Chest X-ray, AP view. Patient: 23 years old, sex M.
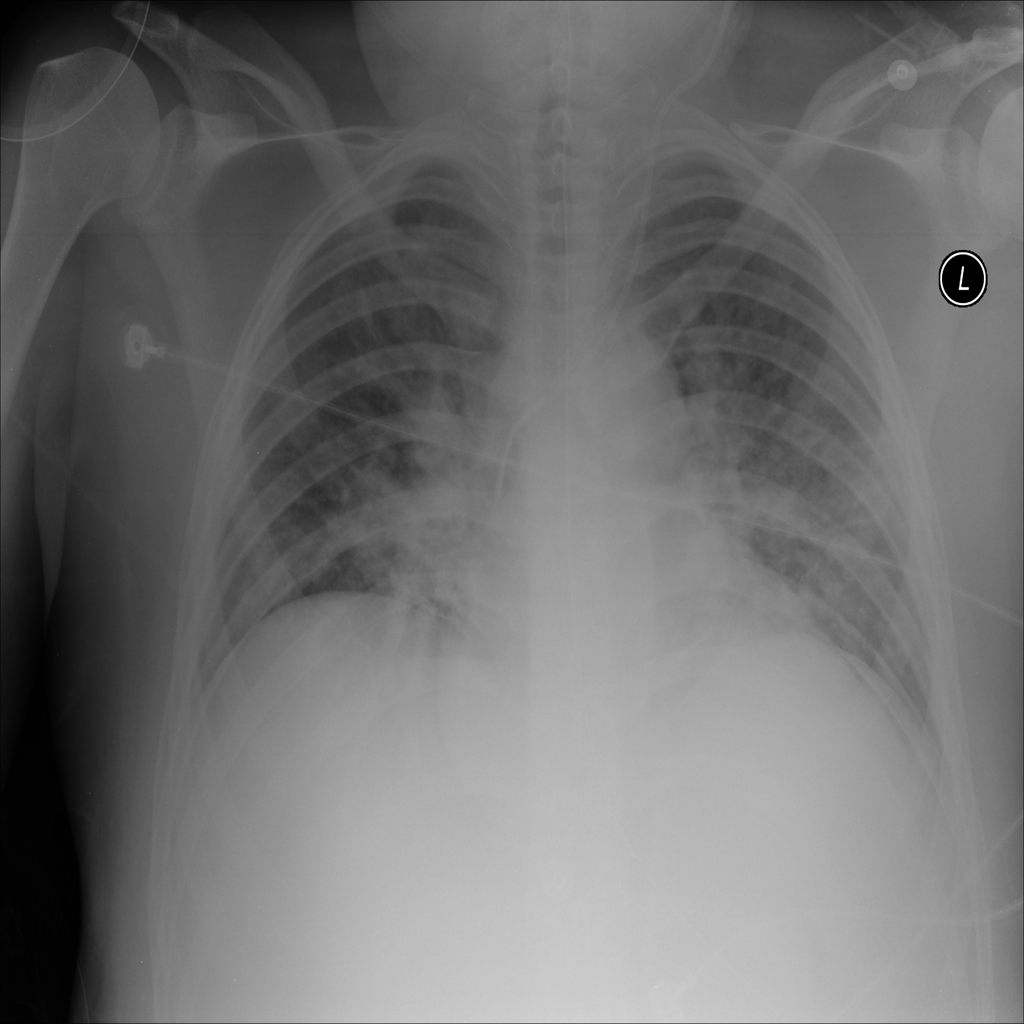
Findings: Edema